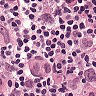
Metastatic tissue present: yes